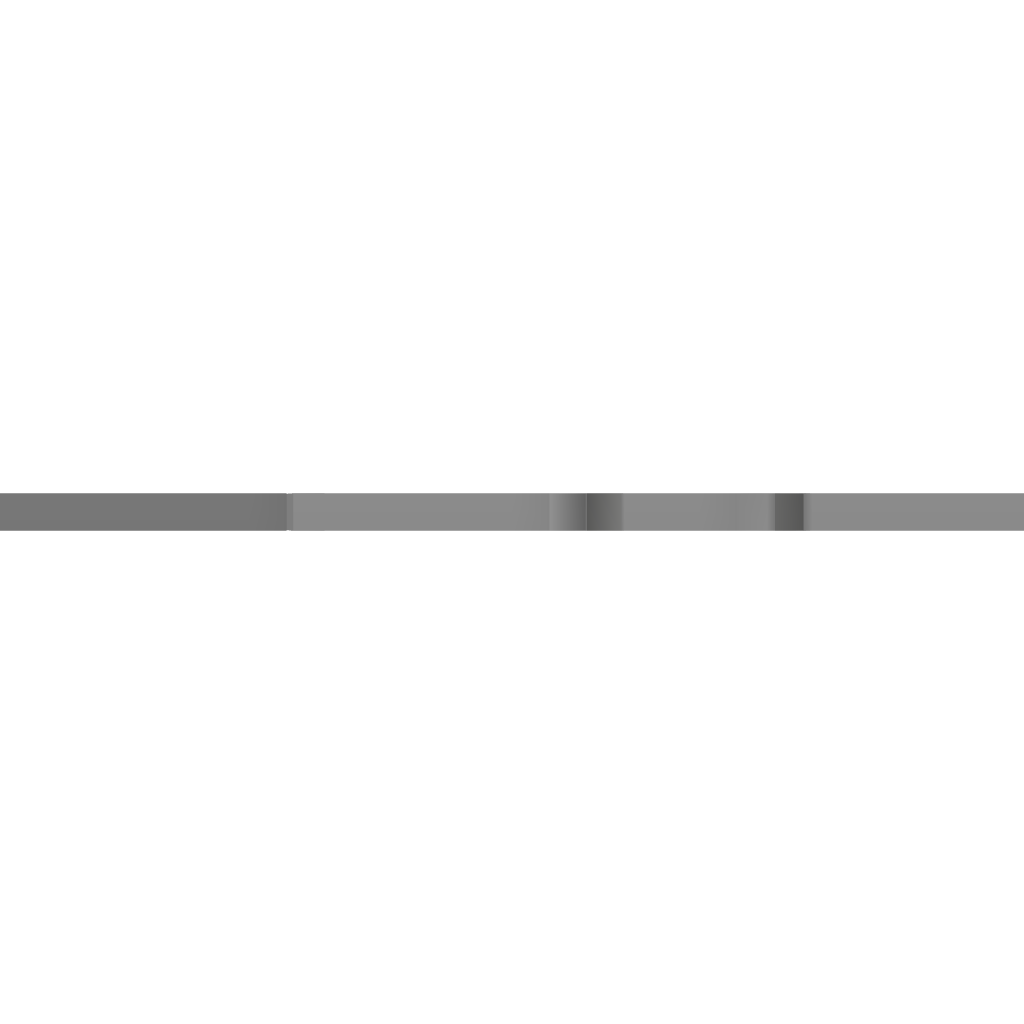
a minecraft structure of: Wall: Cornergate